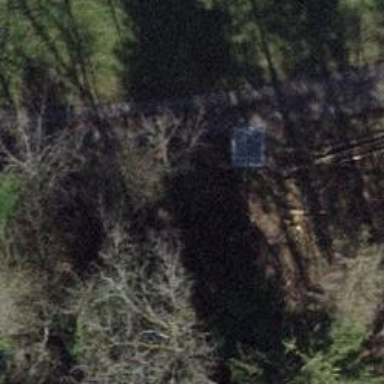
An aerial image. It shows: Hunting stand.